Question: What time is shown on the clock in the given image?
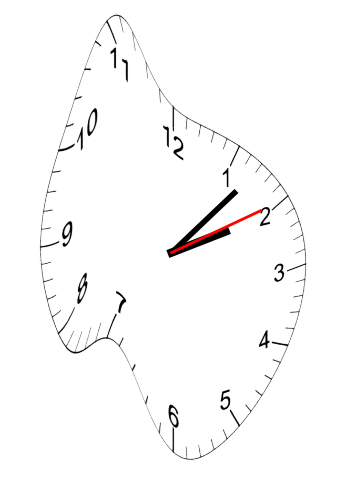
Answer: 02:07:10